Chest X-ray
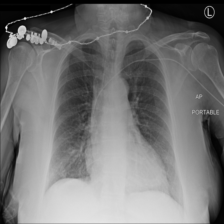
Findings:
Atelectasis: negative
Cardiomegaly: negative
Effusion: negative
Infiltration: negative
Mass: negative
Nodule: negative
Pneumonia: negative
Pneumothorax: negative
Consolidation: negative
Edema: negative
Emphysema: negative
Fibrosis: negative
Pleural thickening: negative
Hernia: negative